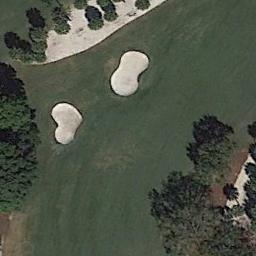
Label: golf_course